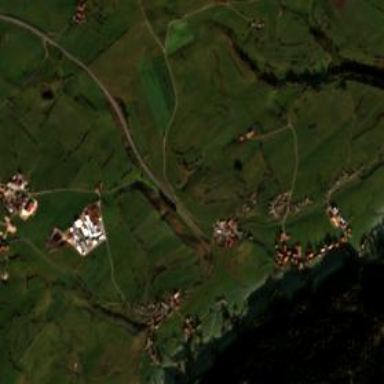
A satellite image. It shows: Small hamlet.